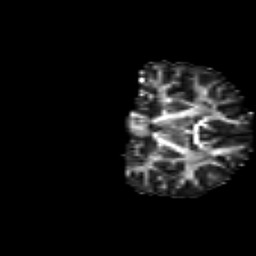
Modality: FA
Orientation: coronal
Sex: female
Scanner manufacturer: siemens
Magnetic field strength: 3 T
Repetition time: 5 s
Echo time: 0.071 s